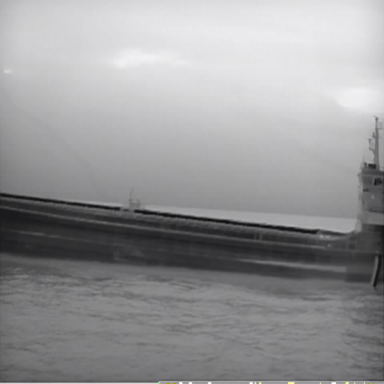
There is a liner in the infrared image.